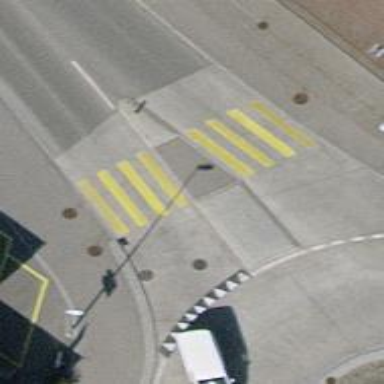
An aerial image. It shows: Kerb barrier.